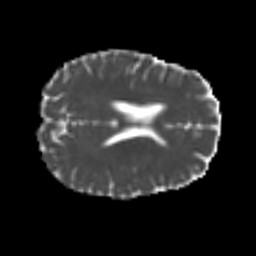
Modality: MD
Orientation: axial
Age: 53
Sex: male
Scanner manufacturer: siemens
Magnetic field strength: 3 T
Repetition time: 4.999 s
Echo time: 0.07946 s